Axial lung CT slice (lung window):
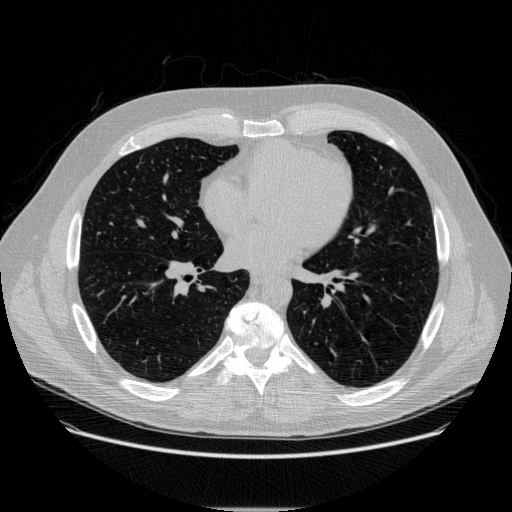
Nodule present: no